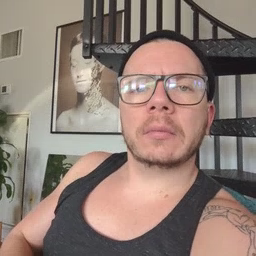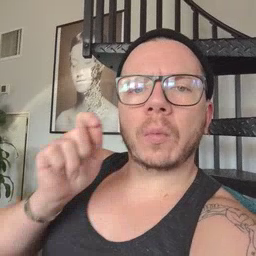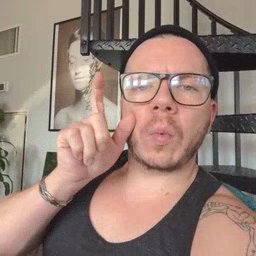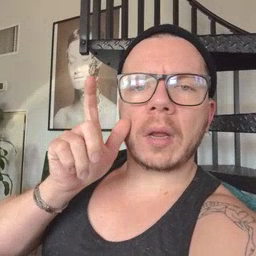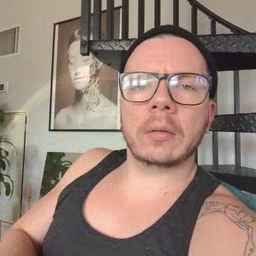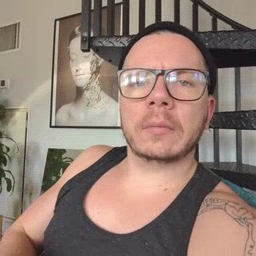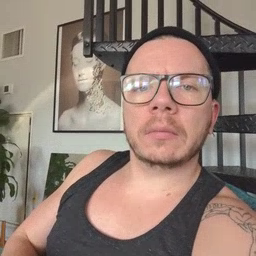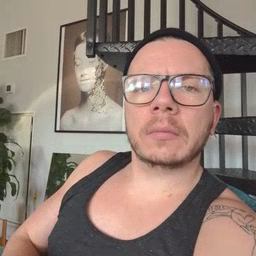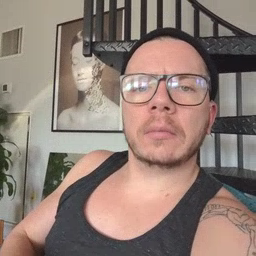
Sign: wake